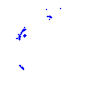
Particle: proton